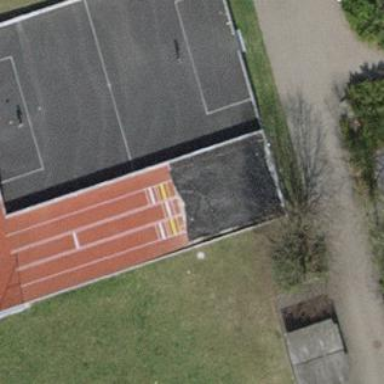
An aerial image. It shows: Sandy pitch for athletics sports with long jump and triple jump facilities.